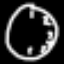
Label: clock